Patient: sex M, age 56
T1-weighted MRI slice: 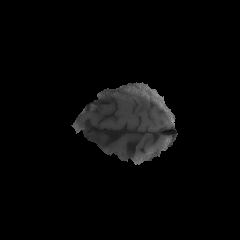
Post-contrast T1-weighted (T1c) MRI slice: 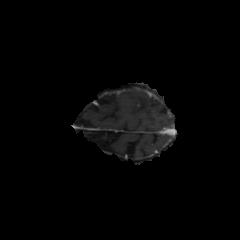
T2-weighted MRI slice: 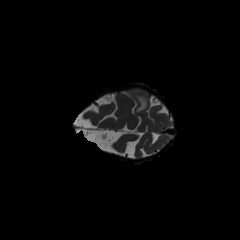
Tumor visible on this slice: yes
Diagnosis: Glioblastoma, IDH-wildtype
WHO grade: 4